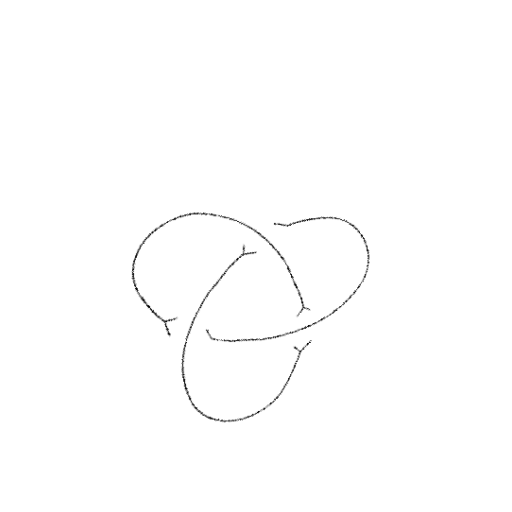
Crossing number: 3